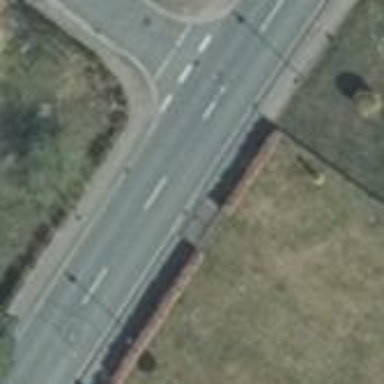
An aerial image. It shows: Primary highway junction.